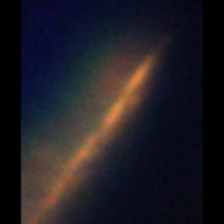
Taxon: Psuedo-nitzschia
Group: Diatoms